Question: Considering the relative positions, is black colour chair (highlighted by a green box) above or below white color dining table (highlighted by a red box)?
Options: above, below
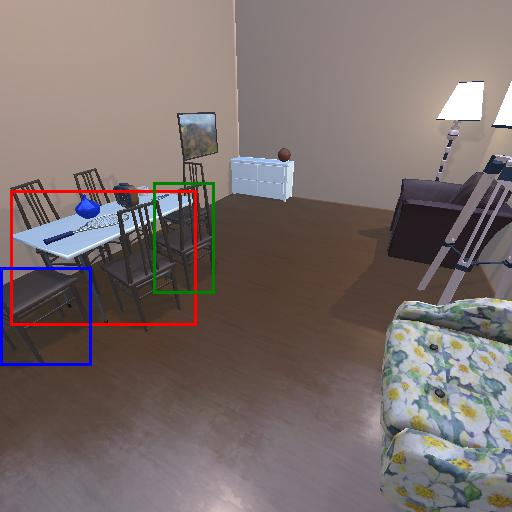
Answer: above